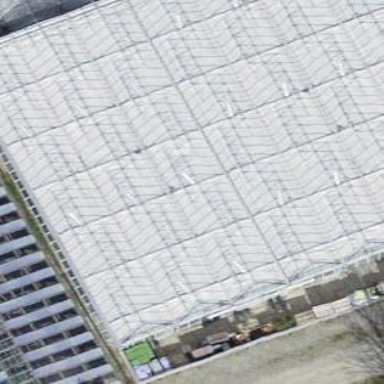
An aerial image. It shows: Greenhouse.